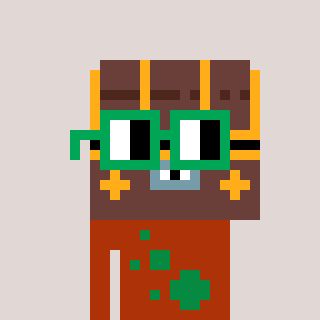
a pixel art character with square green glasses, a treasure chest-shaped head and a hotbrown-colored body on a warm background